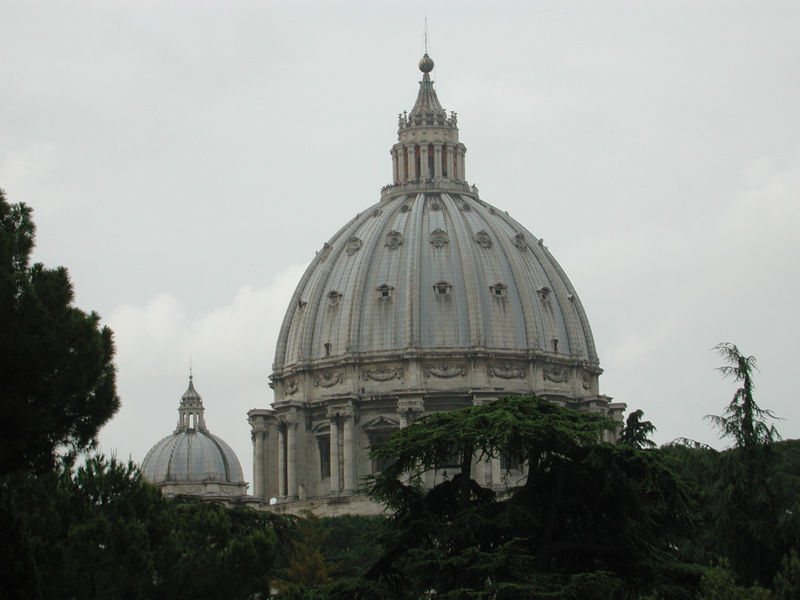
Titel: Petersdom, Kuppel
Künstler: Michelangelo
Standort: Rom, S. Pietro (EU - I - Latium)
Schlagwörter: baum, himmel, bäume, fenster, laterne, paris, säulen, barock, kirche, renaissance, wald, rund, garten, italien, kuppel, hoch, foto, fotografie, kuppeln, dom, tauben, österreich, rom, doppelsäulen, umlauf, vatikan, fotographie, streben, bau, bauwerk, michelangelo, petersdom, sankt peter, zentralbau, rundbau, st. peter, fensterung, peter, bernini, luppel, 1600, südalpin, traverse, durchfesnterung, wolking, kirhzce